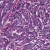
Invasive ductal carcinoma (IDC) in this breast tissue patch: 1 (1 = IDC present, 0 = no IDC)